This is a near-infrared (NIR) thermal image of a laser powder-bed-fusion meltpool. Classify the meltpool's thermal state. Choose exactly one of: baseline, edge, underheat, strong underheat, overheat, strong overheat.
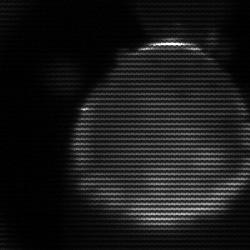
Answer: edge